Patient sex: M
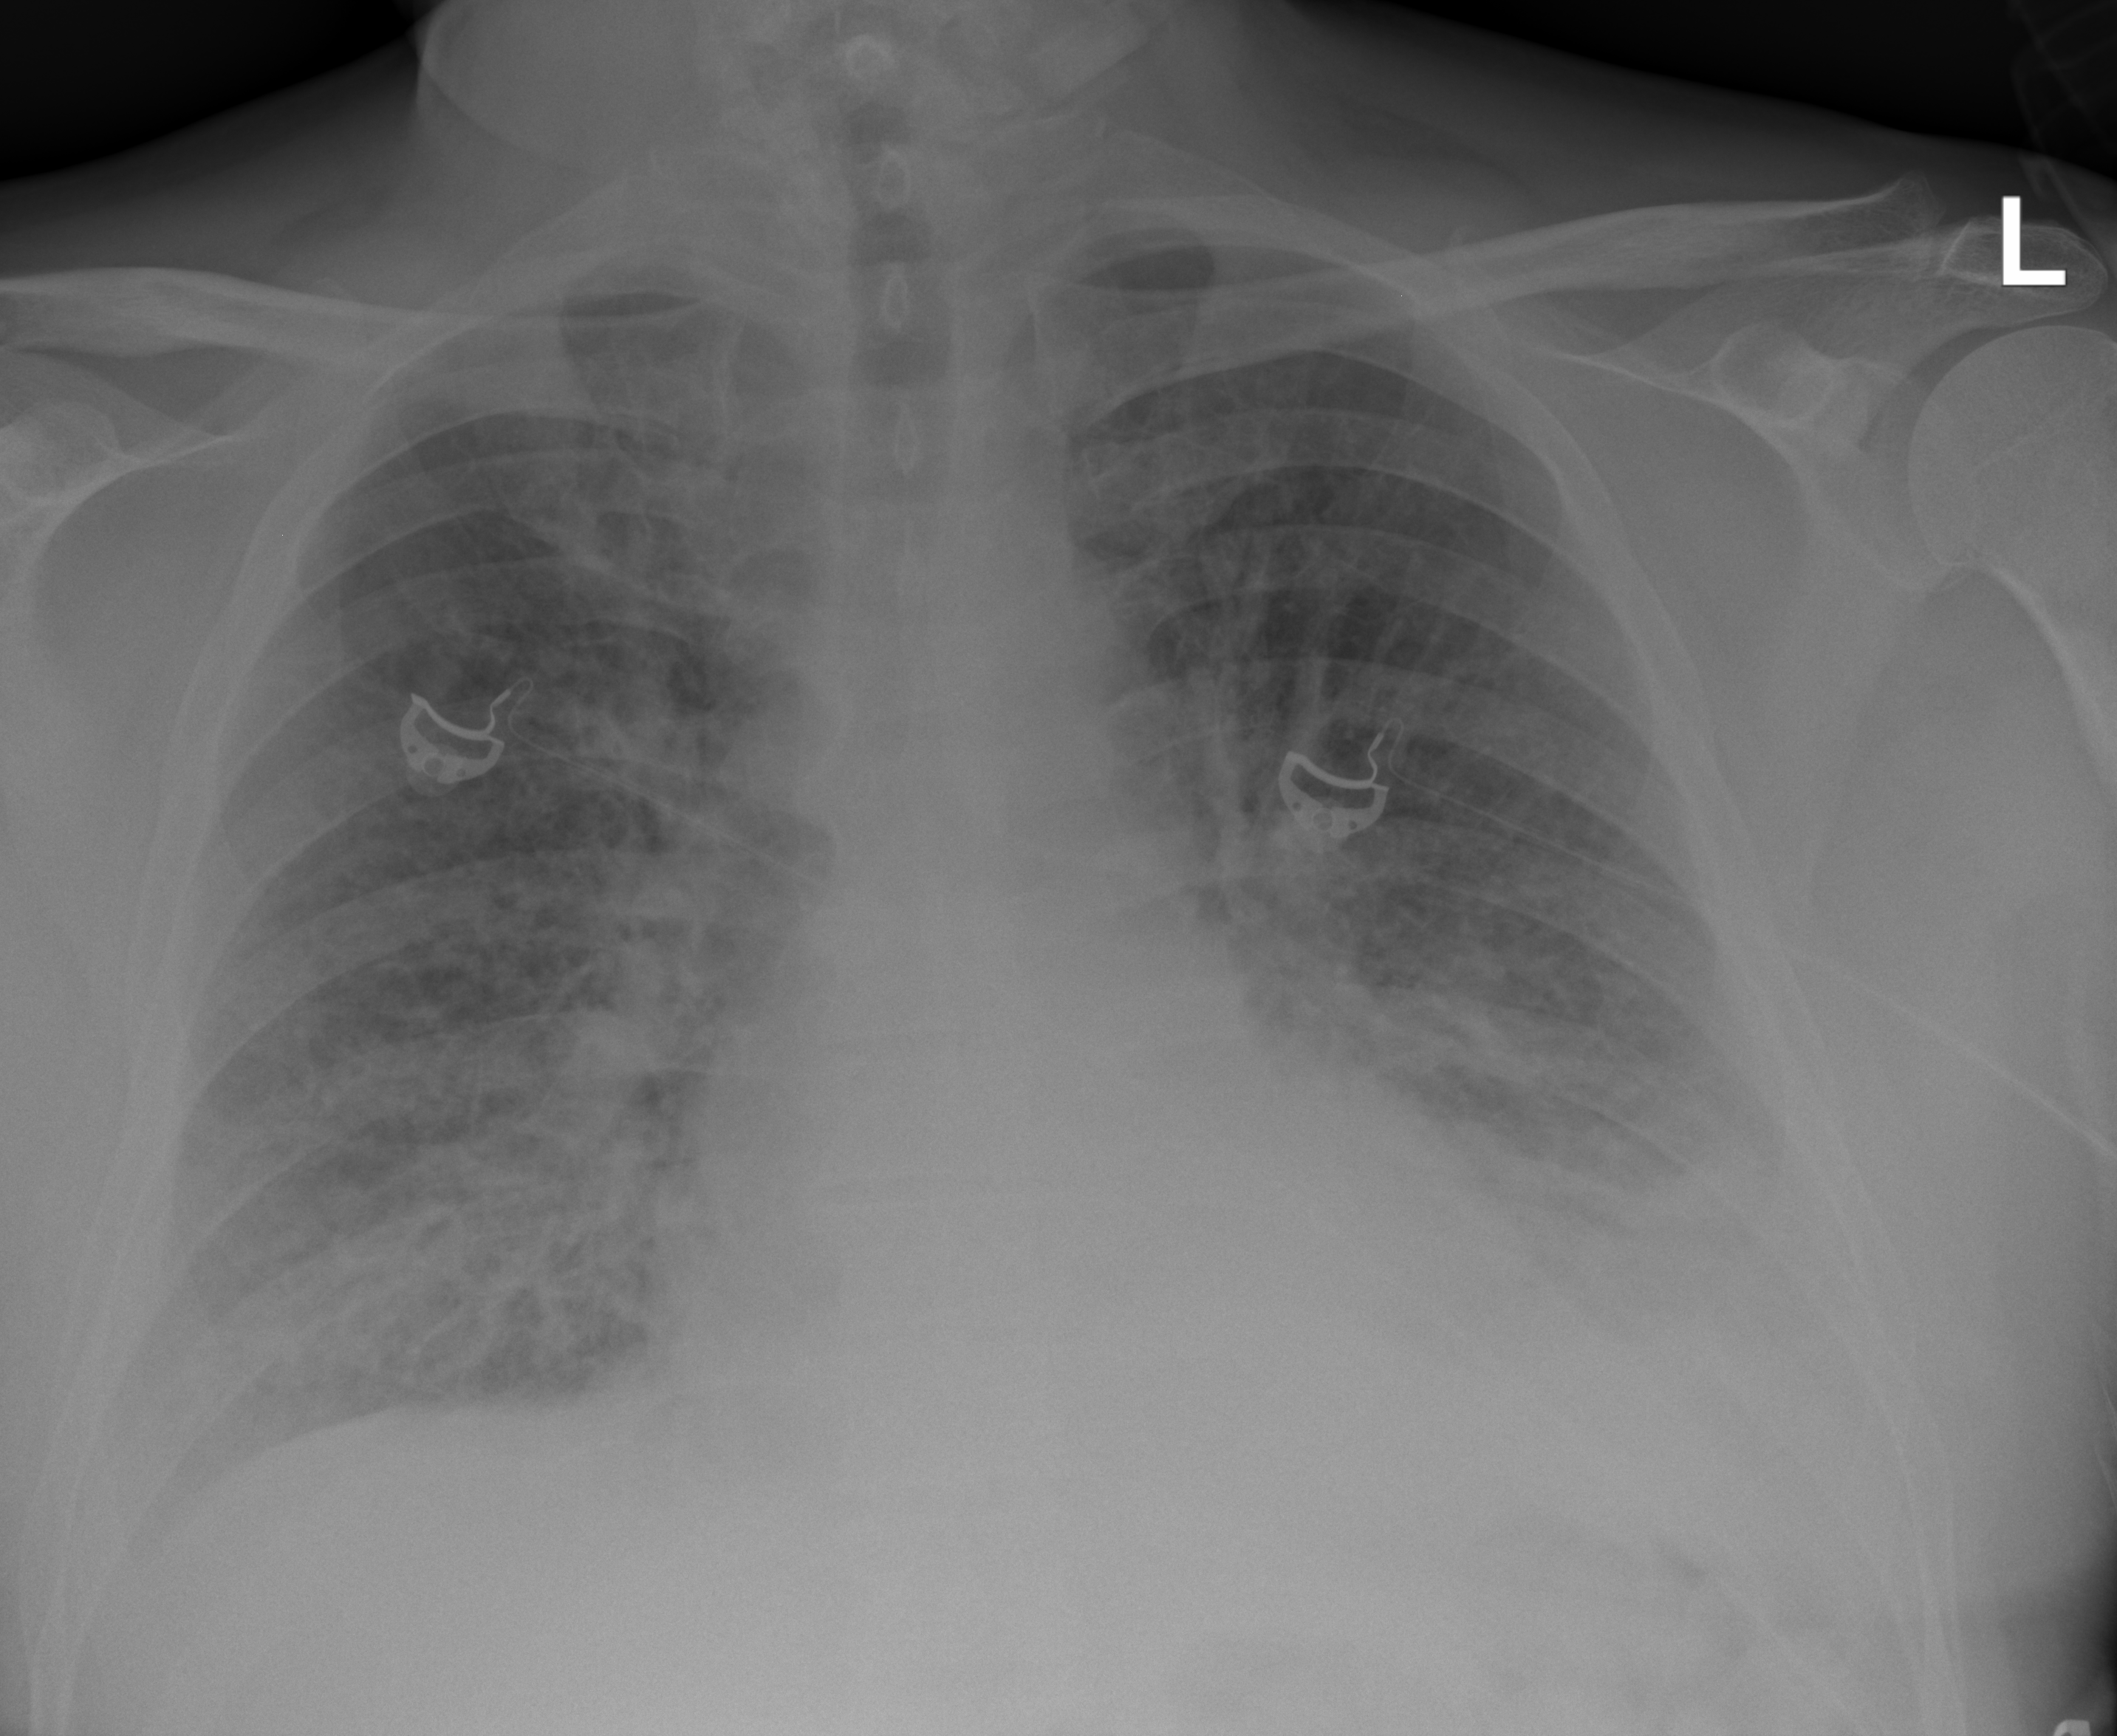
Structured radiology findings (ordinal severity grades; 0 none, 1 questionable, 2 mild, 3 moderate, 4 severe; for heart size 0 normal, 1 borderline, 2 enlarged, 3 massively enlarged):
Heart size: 2
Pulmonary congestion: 3
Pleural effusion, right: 2
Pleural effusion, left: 3
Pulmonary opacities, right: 2
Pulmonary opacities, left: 2
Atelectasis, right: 2
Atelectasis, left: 3